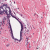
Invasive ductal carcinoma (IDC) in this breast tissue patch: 0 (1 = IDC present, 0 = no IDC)